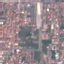
Land use / land cover: Residential